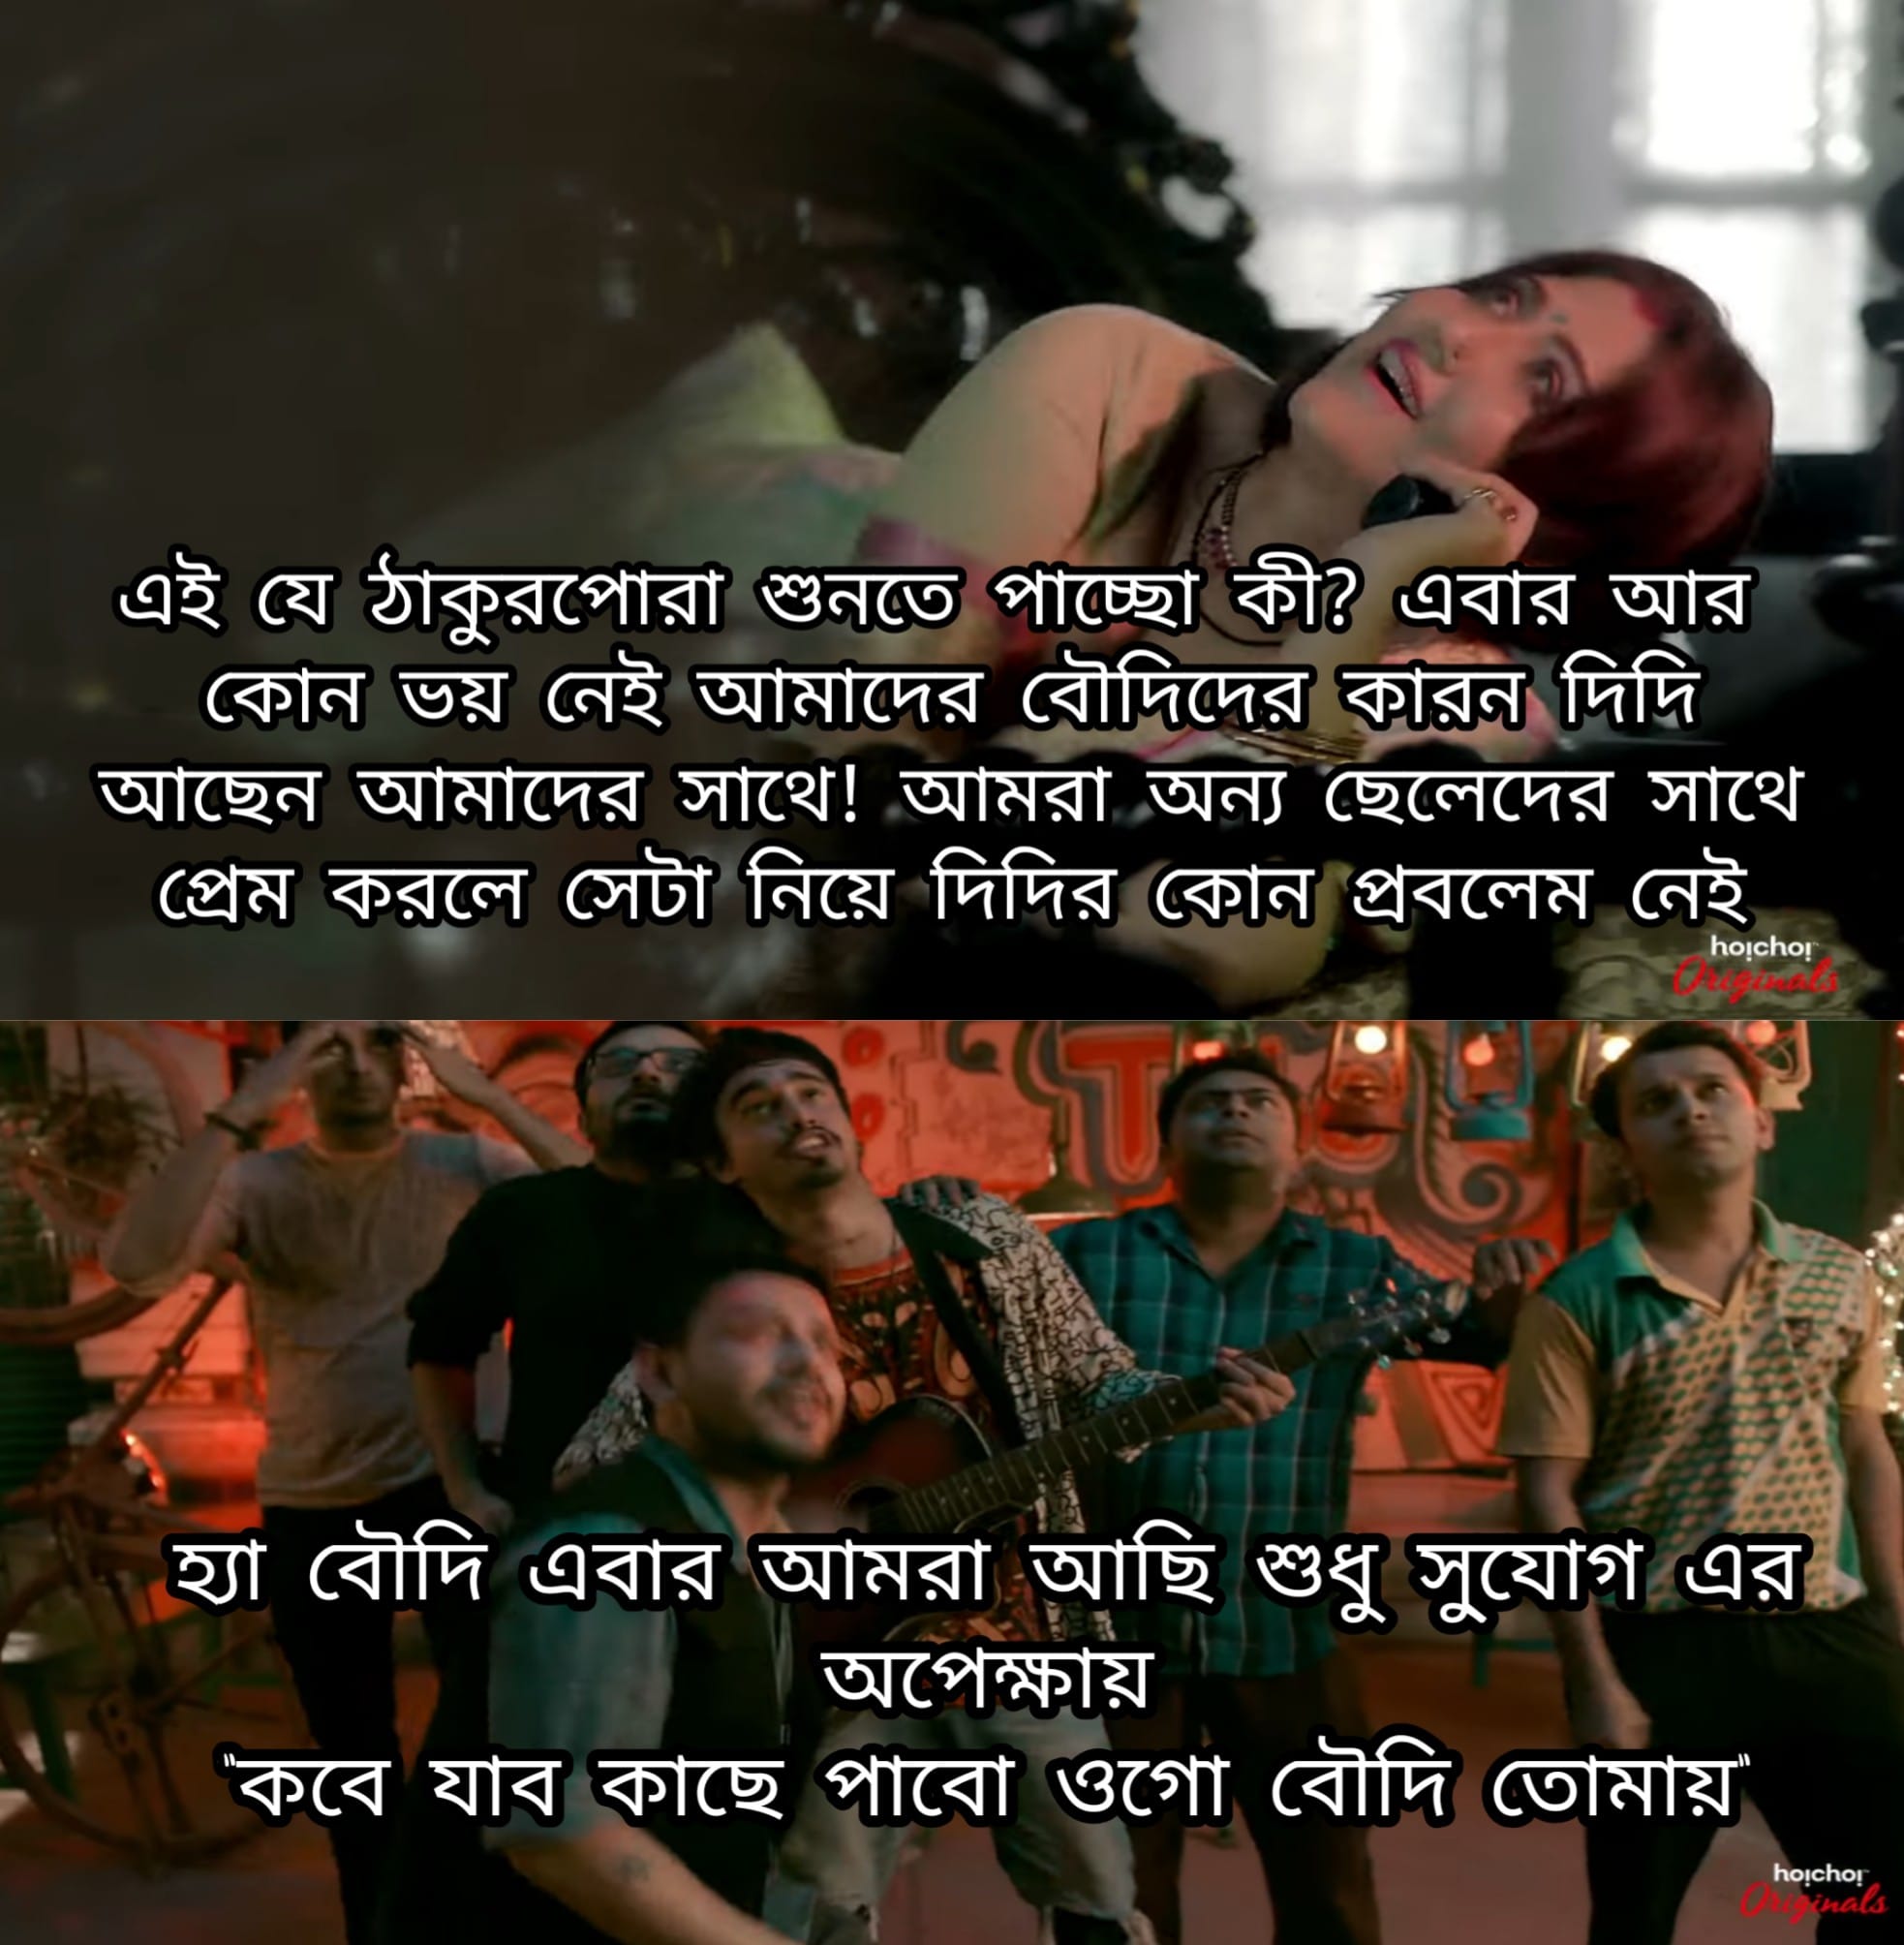
Caption: এই যে ঠাকুরপোরা শুনতে পাচ্ছো কী ?  এবার আর কোন ভয় নেই আমাদের বৌদিদের কারন দিদি আছেন আমাদের সাথে !   আমরা অন্য ছেলেদের সাথে প্রেম করলে সেটা নিয়ে দিদির কোন প্রবলেম নেই     হ্যাঁ বৌদি এবার আমরা আছি শুধু সুযোগ এর অপেক্ষায় কবে যাব কাছে পাবো ওগো বৌদি তোমায়
Label: hate